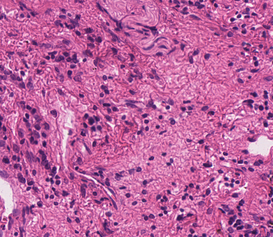
Tumor epithelial tissue: no
Tumor-associated stroma tissue: yes
Normal tissue: no